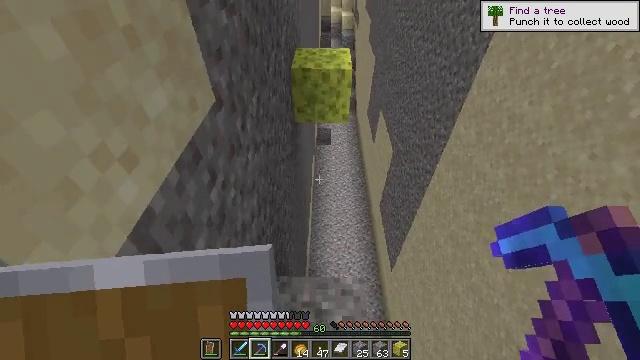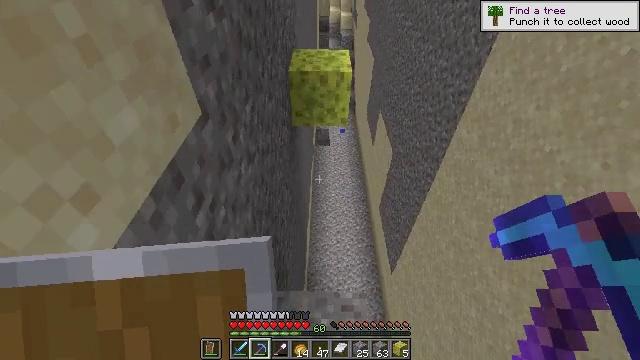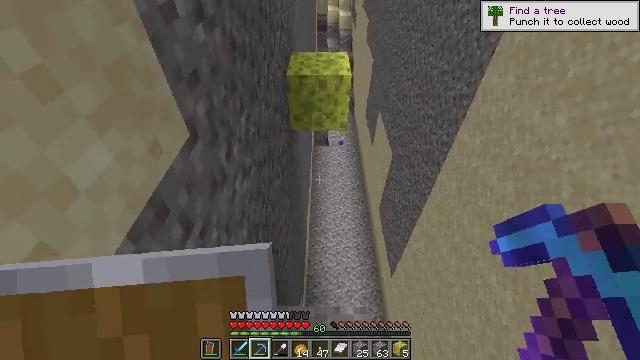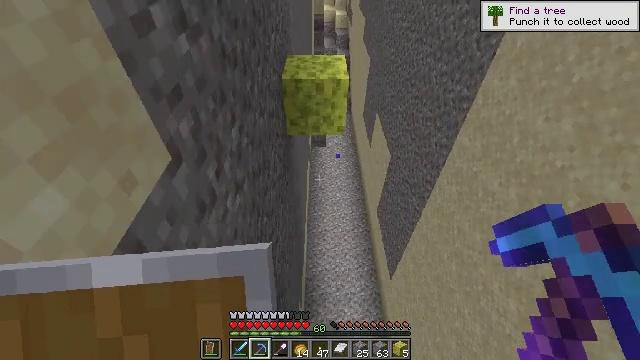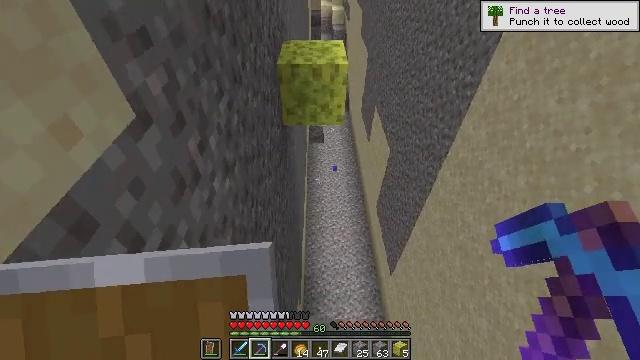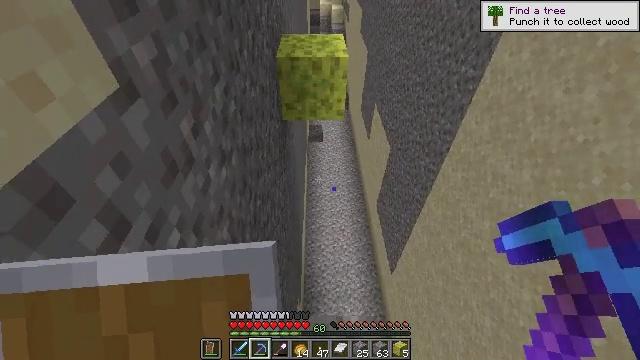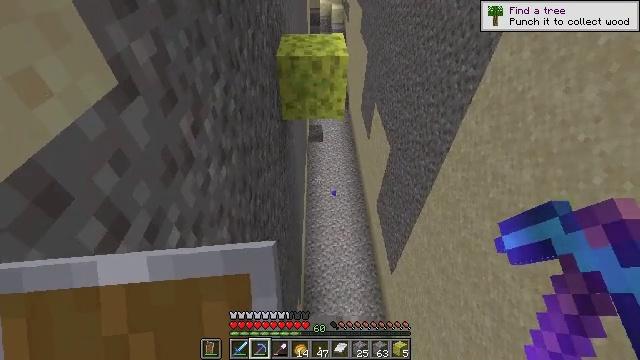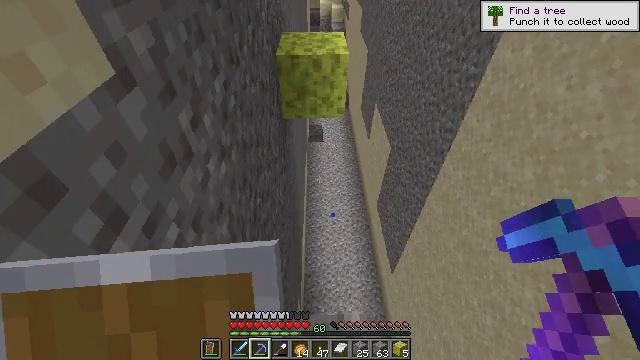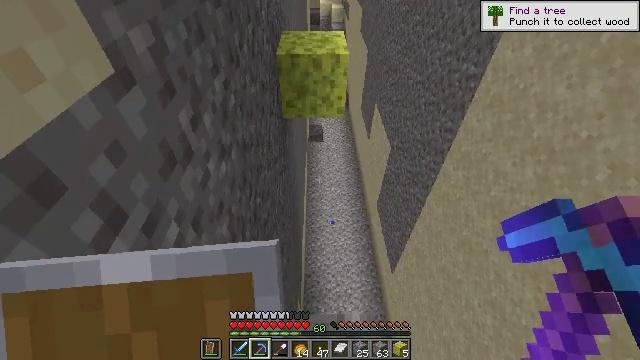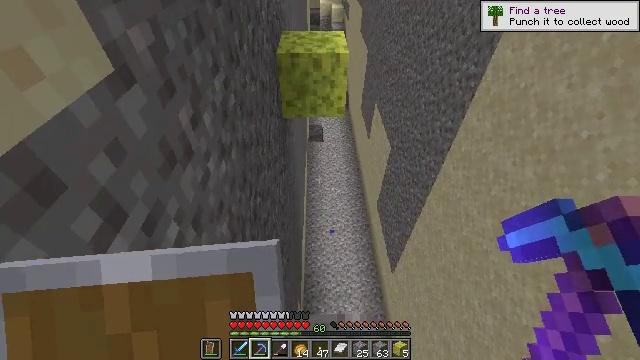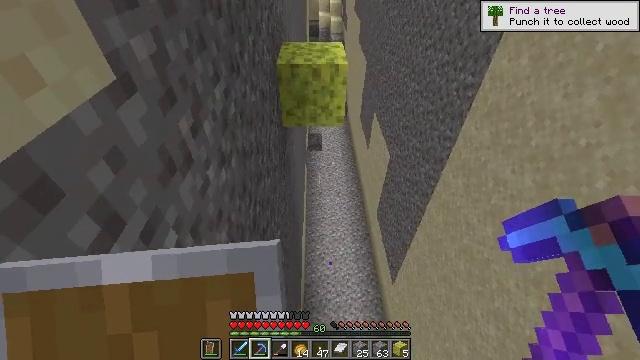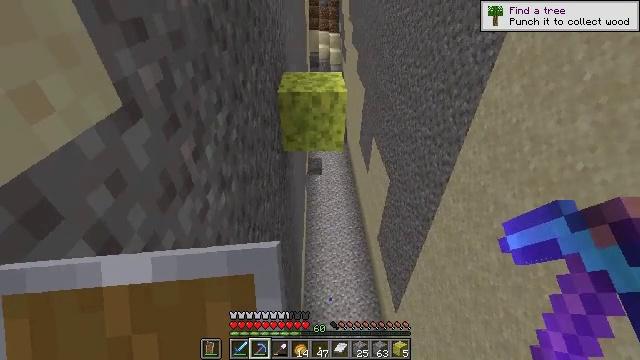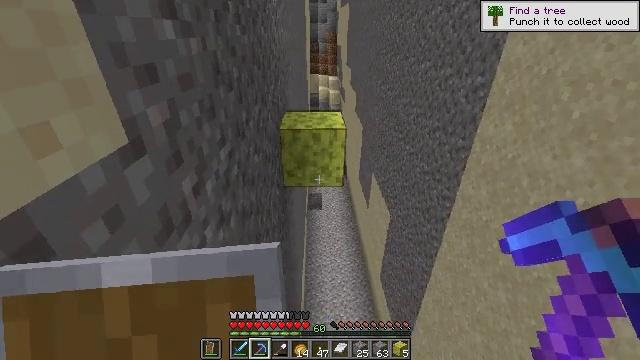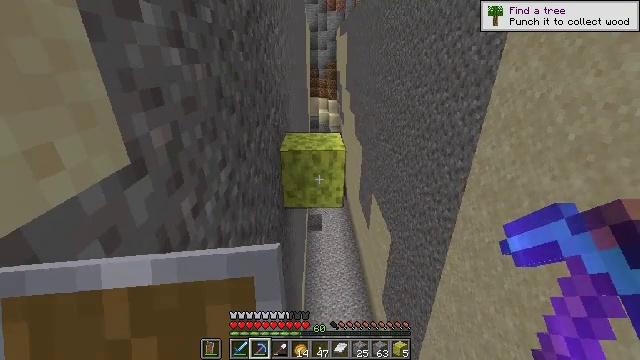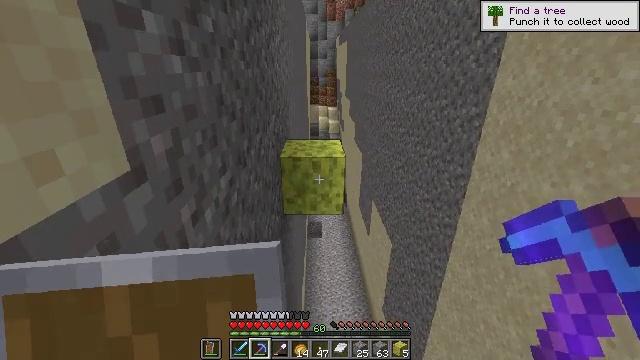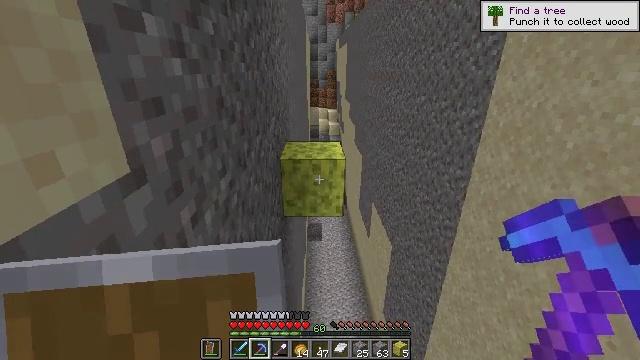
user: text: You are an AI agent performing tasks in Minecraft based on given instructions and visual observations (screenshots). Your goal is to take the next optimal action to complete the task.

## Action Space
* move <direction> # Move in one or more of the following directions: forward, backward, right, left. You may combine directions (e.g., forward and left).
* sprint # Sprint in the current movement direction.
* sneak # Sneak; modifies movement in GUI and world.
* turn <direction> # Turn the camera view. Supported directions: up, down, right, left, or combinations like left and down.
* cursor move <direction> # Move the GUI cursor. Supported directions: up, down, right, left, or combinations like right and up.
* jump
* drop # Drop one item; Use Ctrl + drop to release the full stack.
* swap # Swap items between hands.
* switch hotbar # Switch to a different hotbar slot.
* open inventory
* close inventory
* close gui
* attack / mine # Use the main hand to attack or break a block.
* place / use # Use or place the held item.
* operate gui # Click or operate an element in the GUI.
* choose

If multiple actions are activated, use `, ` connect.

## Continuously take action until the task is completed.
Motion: motion action
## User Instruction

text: Mine the wet sponge underwater.
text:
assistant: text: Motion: move forward
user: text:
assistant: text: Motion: move forward, sneak
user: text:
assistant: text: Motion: move forward, sneak
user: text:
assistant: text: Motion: move forward, sneak
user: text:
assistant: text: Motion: move forward, sneak
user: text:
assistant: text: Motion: move forward, sneak
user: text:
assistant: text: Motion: move forward, sneak
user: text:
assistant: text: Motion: move forward, sneak
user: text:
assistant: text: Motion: move forward, sneak
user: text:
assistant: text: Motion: move forward, sneak, turn up
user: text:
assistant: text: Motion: move forward, sneak, turn up
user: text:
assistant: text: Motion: move forward, sneak, turn up
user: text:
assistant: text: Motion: move forward, sneak, turn up
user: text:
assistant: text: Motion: move forward, sneak, turn up
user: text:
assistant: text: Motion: move forward, sneak
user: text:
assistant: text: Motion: move forward, sneak
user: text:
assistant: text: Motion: sneak, attack / mine
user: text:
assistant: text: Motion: sneak, attack / mine
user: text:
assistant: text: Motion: sneak, attack / mine
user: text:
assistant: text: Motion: sneak, attack / mine
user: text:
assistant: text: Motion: sneak, attack / mine
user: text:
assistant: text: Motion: sneak, attack / mine
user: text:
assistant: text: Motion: sneak, attack / mine
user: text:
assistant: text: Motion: sneak, attack / mine
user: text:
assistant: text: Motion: sneak, attack / mine
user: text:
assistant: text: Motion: sneak, attack / mine
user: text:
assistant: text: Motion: sneak, attack / mine
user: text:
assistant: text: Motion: sneak, attack / mine
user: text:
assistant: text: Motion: sneak, attack / mine
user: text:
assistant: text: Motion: sneak, attack / mine